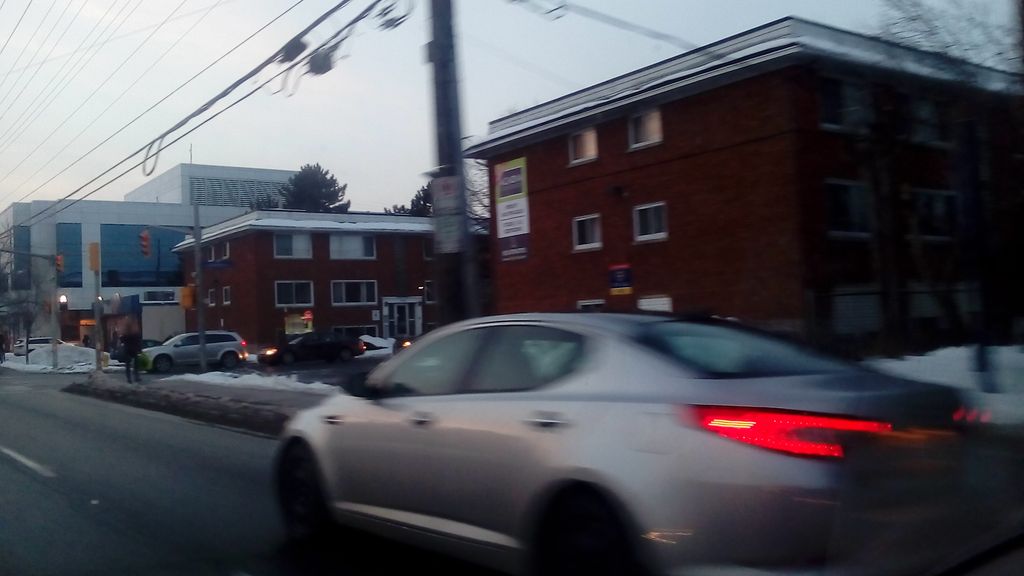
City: ottawa-gatineau